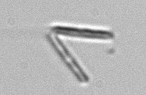
Label: Thalassionema